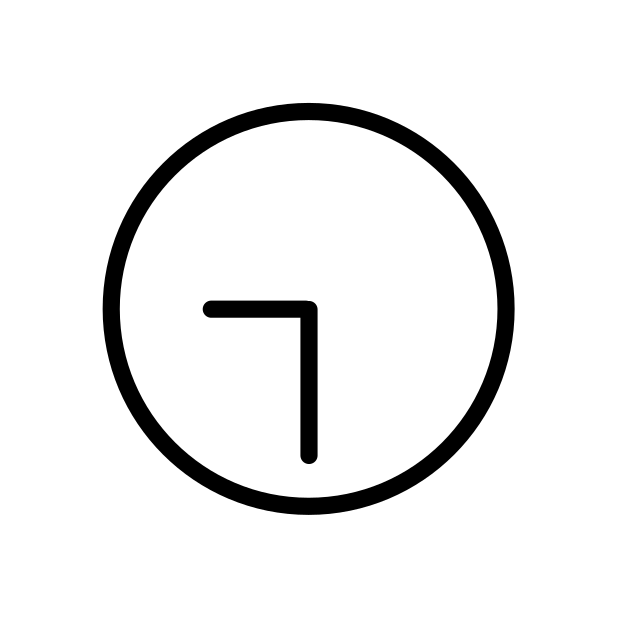
nine-thirty